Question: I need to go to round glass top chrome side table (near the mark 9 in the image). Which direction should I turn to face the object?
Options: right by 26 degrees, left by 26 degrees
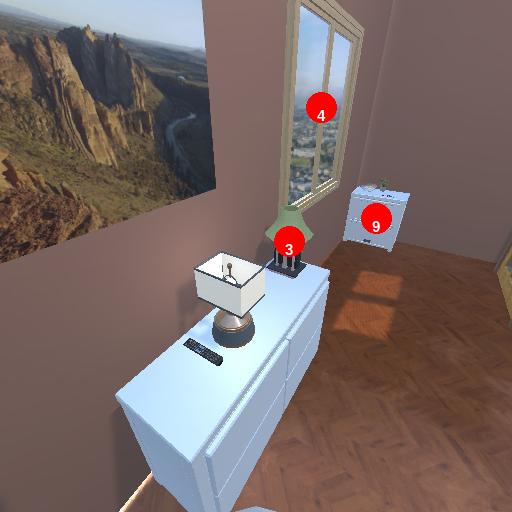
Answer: right by 26 degrees